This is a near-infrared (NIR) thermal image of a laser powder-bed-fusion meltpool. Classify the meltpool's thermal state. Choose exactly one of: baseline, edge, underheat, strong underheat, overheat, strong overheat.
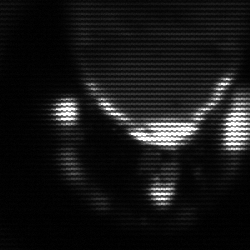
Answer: baseline